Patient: sex F, age 65
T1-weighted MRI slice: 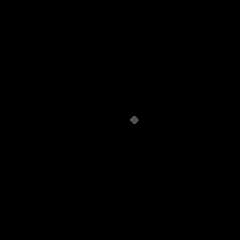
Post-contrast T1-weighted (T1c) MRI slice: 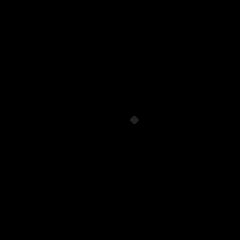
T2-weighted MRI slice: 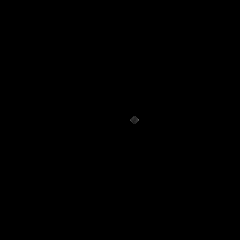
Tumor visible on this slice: no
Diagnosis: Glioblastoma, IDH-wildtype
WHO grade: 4